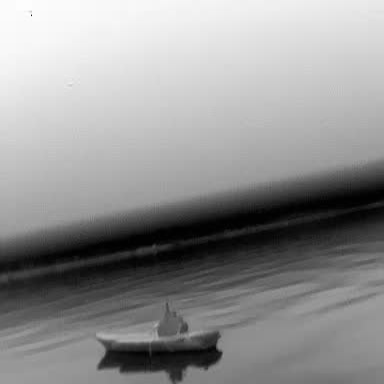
There is a warship in the infrared image.